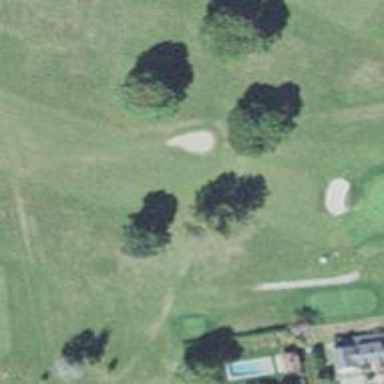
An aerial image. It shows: Golf hole.